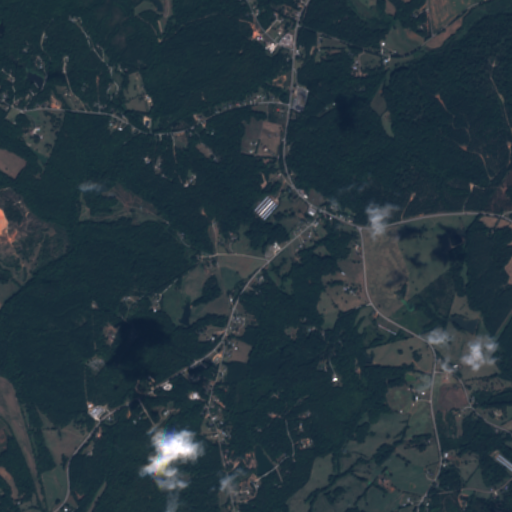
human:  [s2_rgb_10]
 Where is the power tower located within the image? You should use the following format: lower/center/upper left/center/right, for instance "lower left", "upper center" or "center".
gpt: The power tower is located in the lower right of the image.
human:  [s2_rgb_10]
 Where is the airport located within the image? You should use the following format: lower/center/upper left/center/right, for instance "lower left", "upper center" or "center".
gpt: There is no airport in the image.